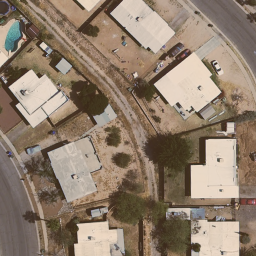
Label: mediumresidential